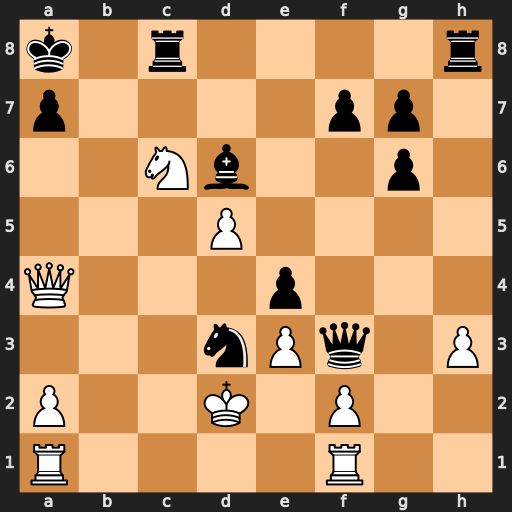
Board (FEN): k1r4r/p4pp1/2Nb2p1/3P4/Q3p3/3nPq1P/P2K1P2/R4R2
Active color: w
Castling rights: -
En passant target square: -
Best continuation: Qxa7#